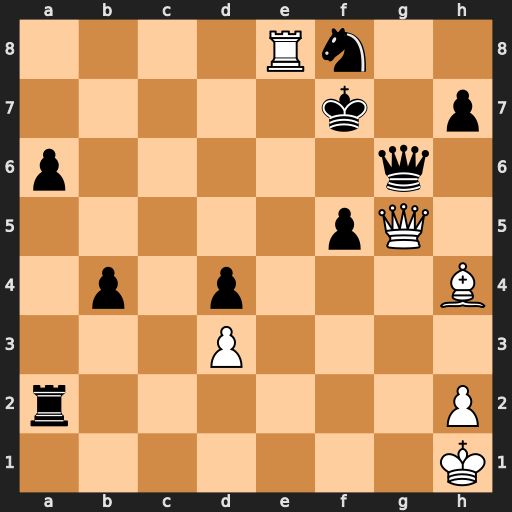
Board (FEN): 4Rn2/5k1p/p5q1/5pQ1/1p1p3B/3P4/r6P/7K
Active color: w
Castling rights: -
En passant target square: -
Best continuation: Qe7+ Kg8 Qxf8#